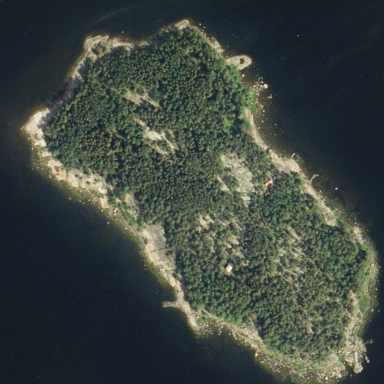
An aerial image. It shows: Islet along the natural coastline.